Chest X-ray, AP view. Patient: 19 years old, sex M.
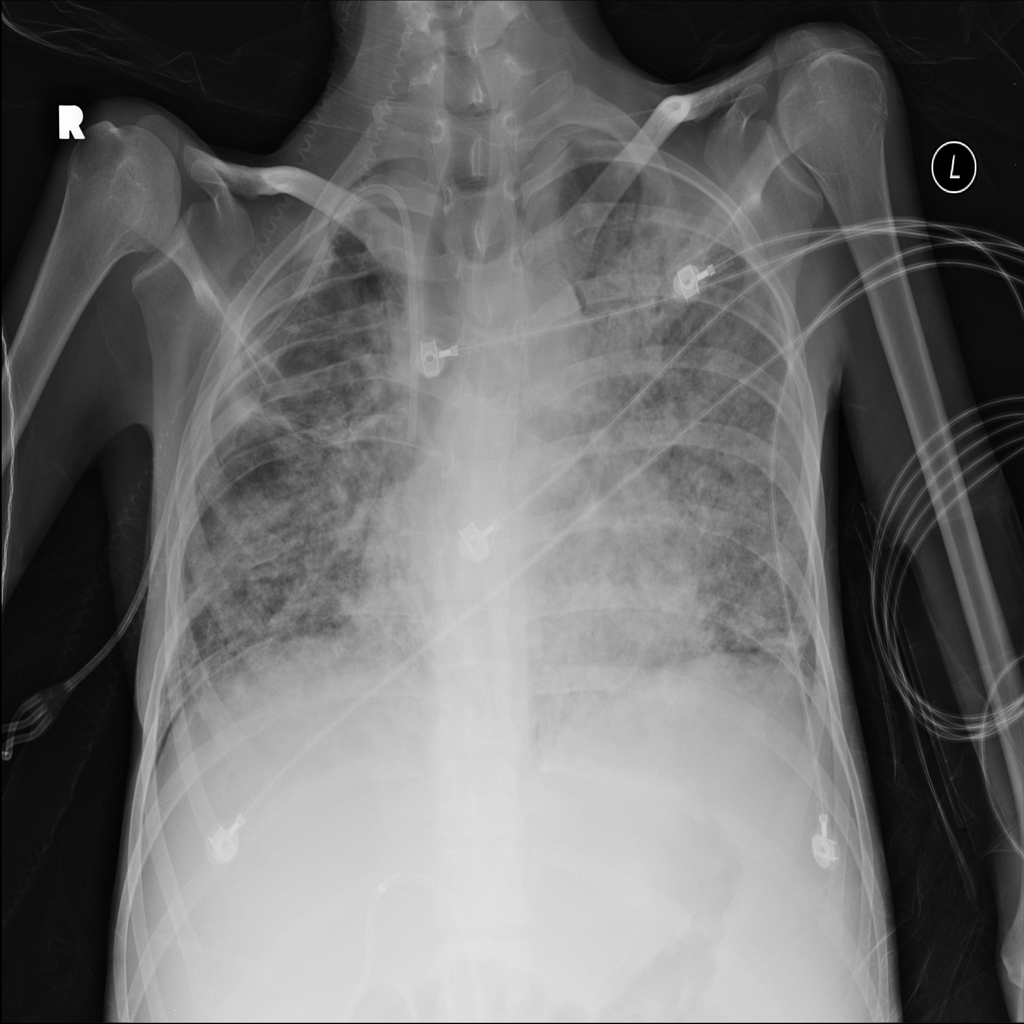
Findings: No Finding